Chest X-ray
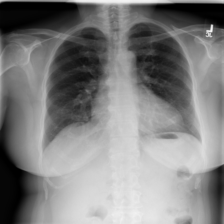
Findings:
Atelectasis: negative
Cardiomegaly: negative
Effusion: negative
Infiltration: negative
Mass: negative
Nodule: negative
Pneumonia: negative
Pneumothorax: negative
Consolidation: negative
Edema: negative
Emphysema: negative
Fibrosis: negative
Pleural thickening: negative
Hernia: negative